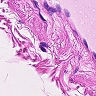
Metastatic tissue present: no